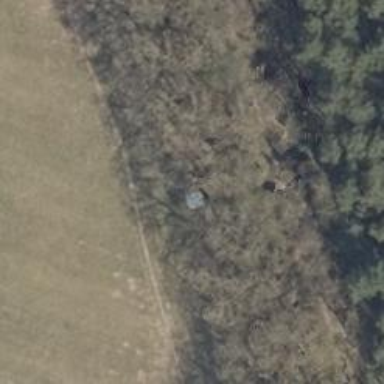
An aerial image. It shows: Shelter that serves as hunting stand.